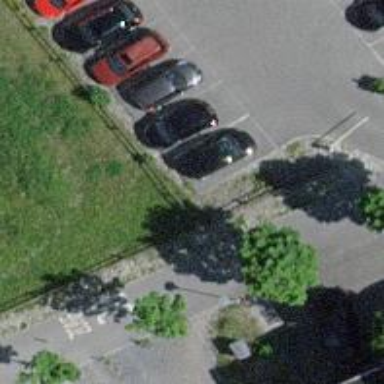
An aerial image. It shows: Bollard.